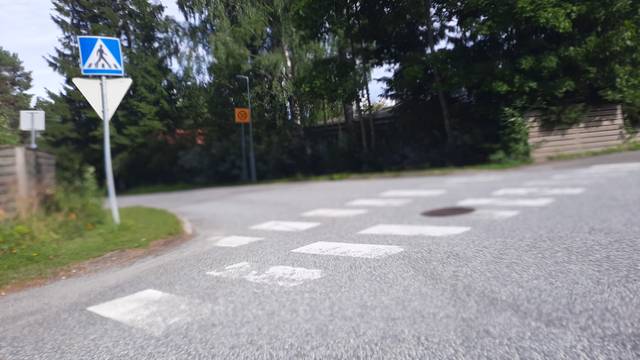
Region: Finland
Coordinates: 62.587, 29.793